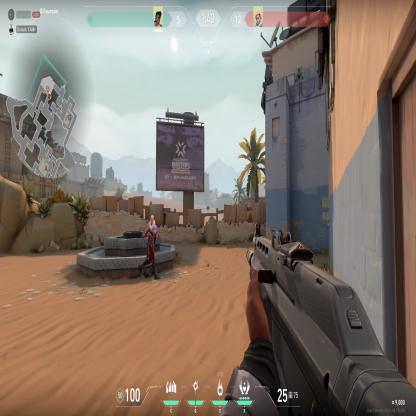
Label: enemy